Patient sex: F
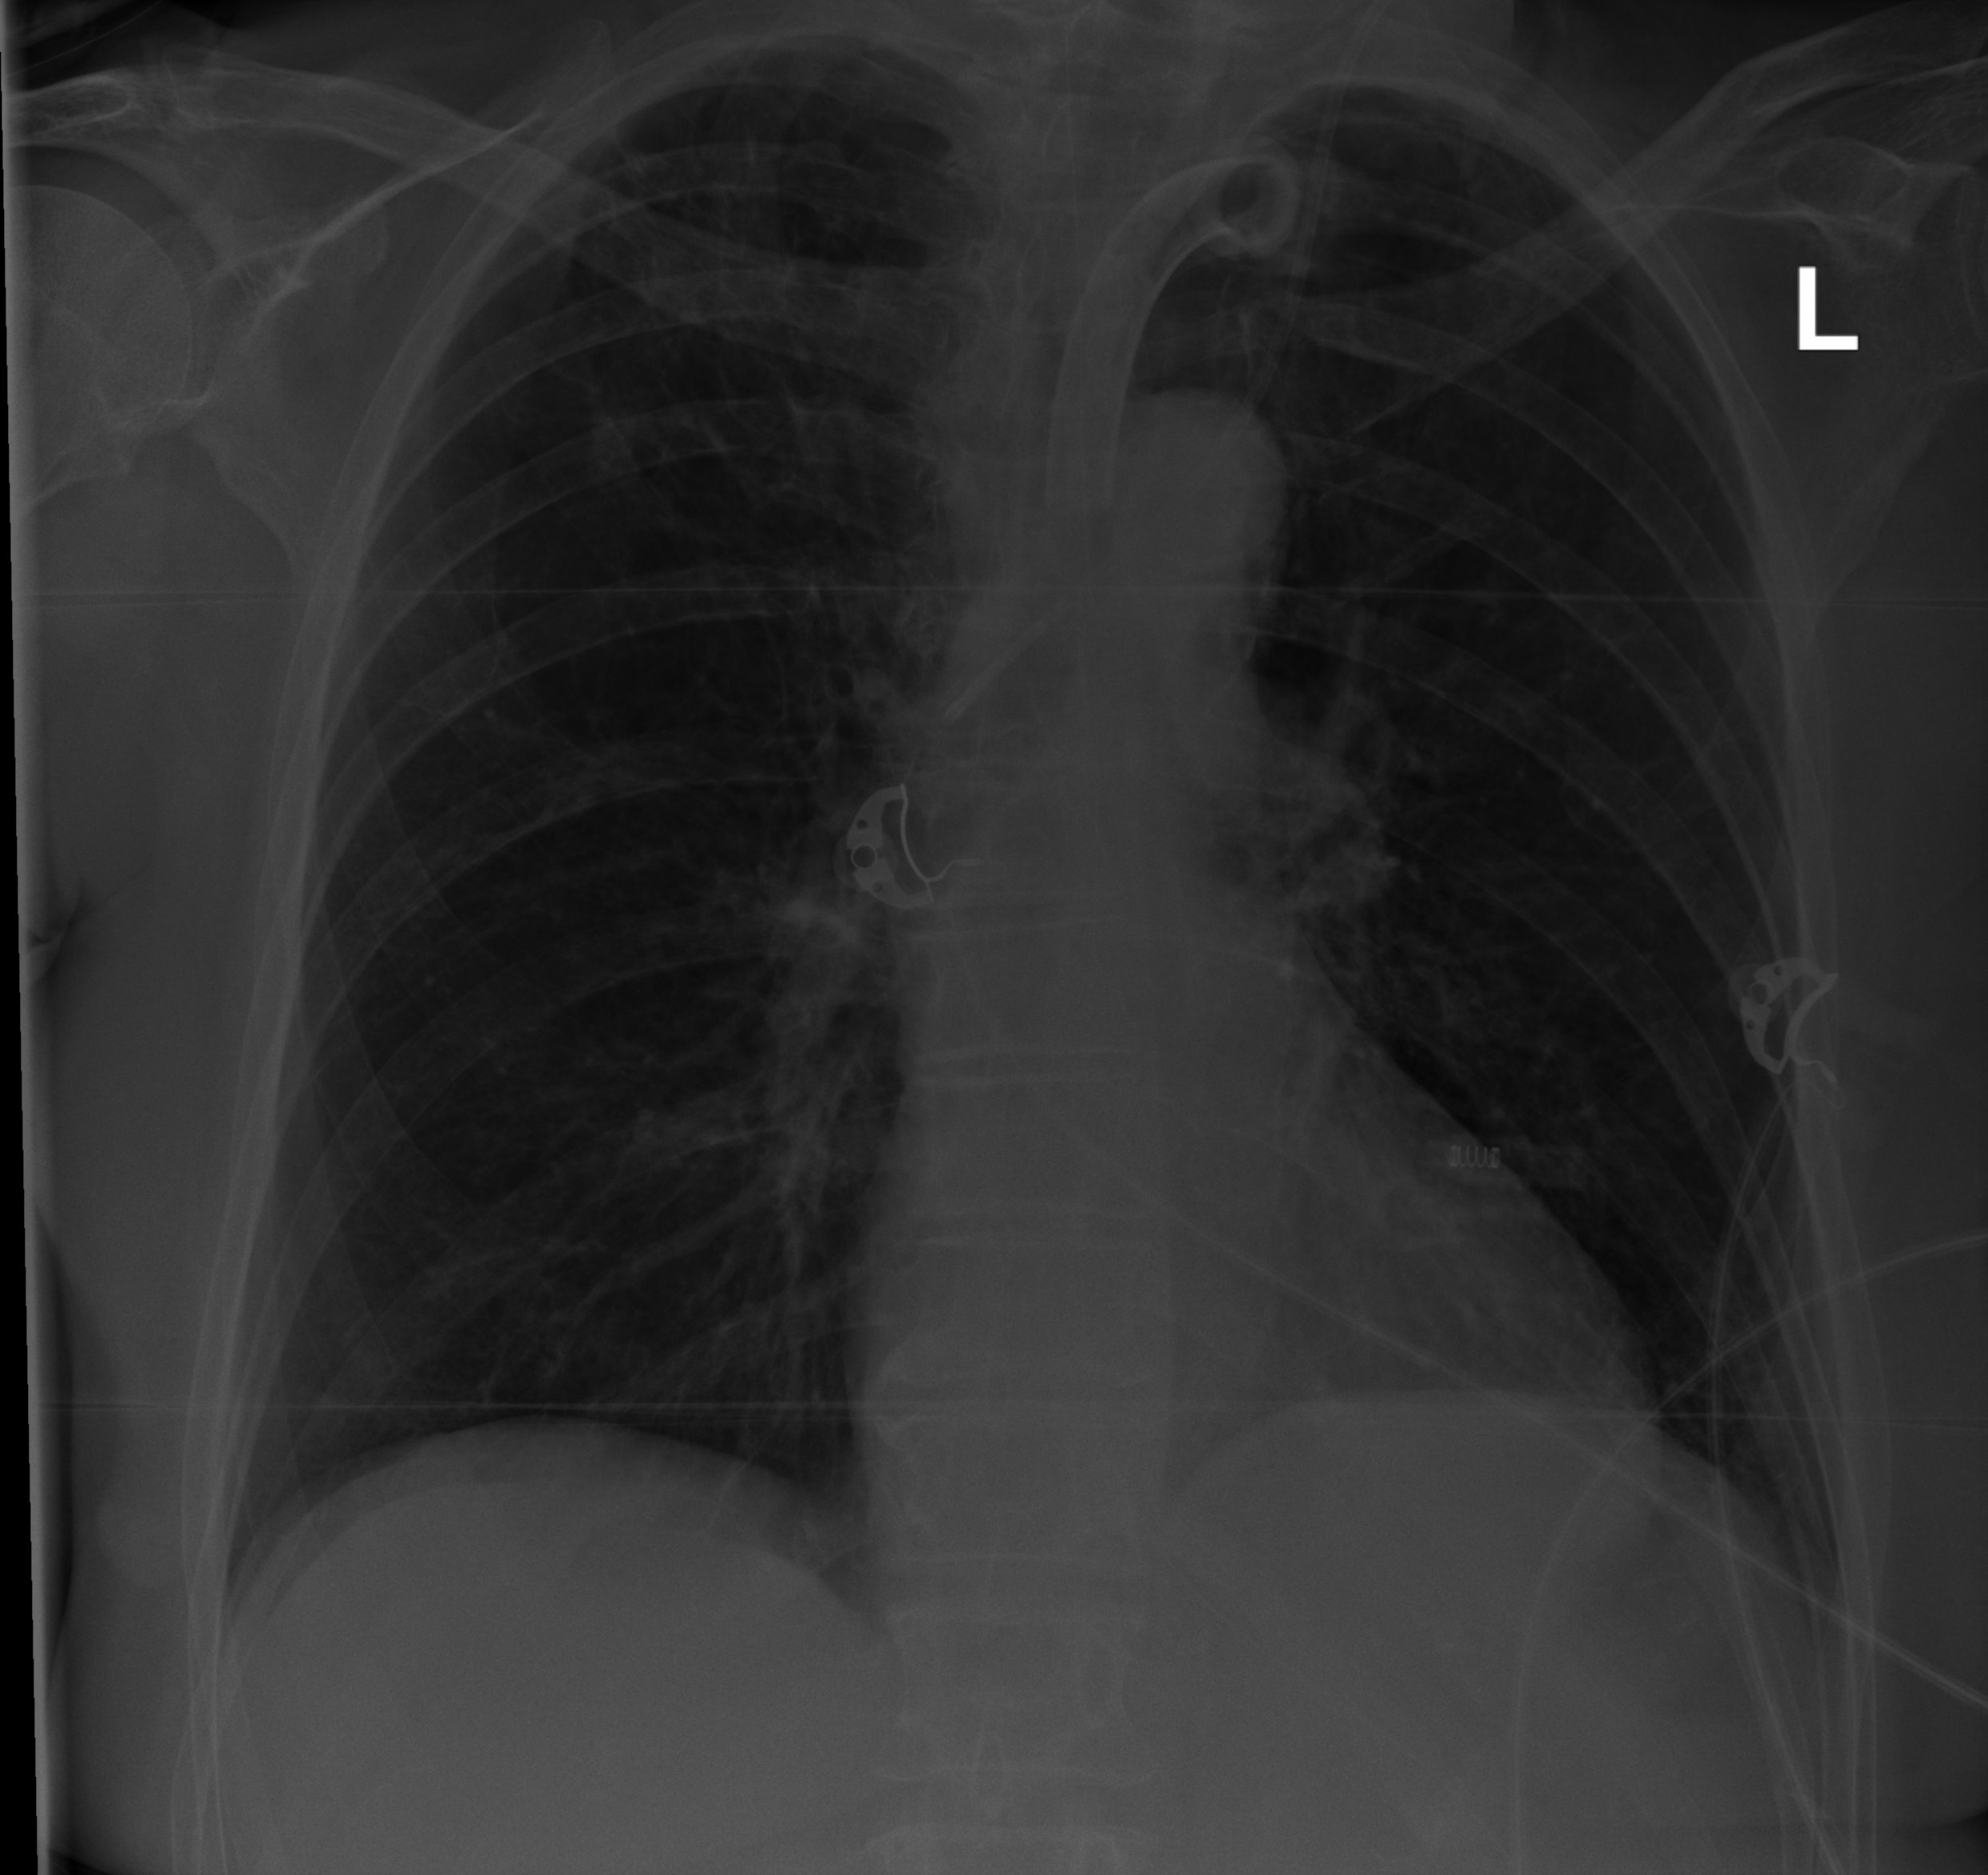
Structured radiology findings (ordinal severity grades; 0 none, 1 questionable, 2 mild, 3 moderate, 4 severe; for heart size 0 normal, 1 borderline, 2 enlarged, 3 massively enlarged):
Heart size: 0
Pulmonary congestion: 0
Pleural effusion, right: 0
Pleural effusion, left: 0
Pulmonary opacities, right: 2
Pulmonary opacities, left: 0
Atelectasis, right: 0
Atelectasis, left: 0